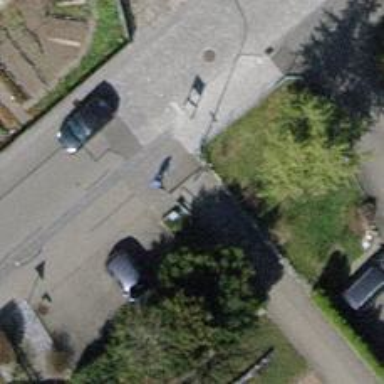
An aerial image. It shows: Cycle barrier.